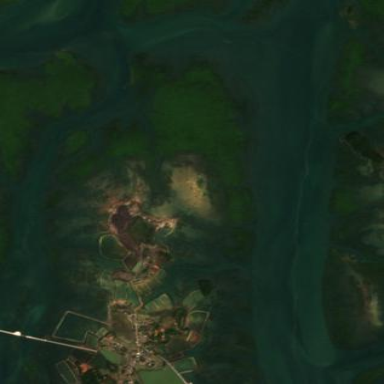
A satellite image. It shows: Wetland area dominated by mangroves.